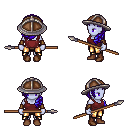
a pixel art fantasy rpg character, female body template, dark elf, purple skin, maroon pirate shirt, gold greaves, blue left-swept hairstyle, chain helm, leather bracers, brown shoes, spear, four views (front, back, left, right), 2x2 character sprite sheet, small pixel art, hard edges, no anti-aliasing